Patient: sex F, age 40
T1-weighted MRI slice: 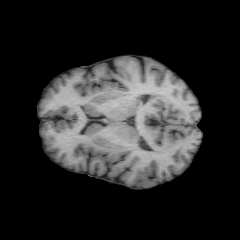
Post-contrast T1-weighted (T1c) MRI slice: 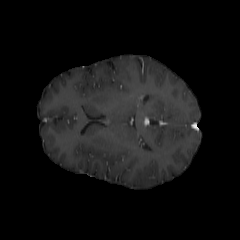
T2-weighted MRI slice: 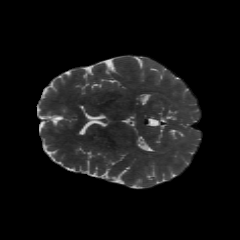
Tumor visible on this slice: no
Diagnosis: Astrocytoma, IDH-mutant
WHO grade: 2